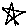
Label: star